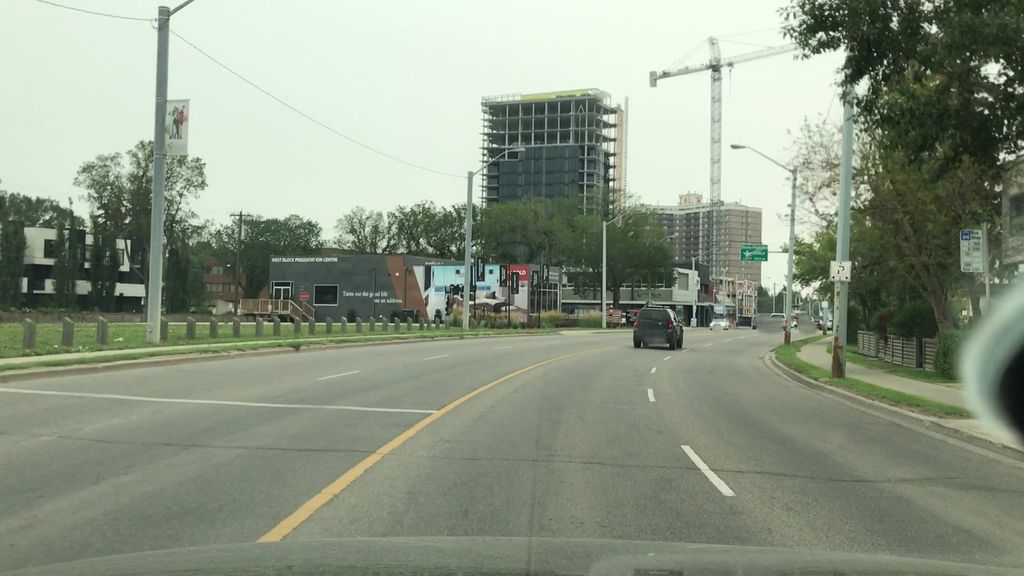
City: edmonton